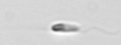
Label: flagellate_morphotype3